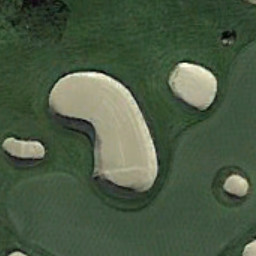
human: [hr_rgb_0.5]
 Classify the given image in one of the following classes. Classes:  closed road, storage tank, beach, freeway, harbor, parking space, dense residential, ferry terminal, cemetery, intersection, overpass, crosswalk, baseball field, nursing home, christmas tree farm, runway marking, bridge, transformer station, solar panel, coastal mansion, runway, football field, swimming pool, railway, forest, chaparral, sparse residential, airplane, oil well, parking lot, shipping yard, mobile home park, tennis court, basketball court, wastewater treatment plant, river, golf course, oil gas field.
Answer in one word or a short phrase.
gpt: golf course